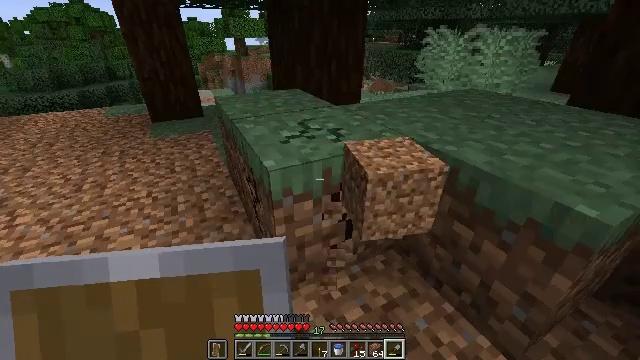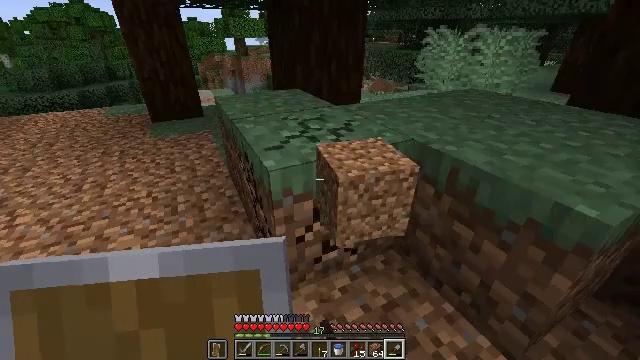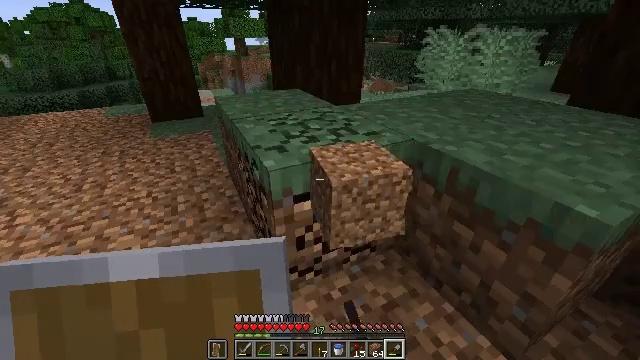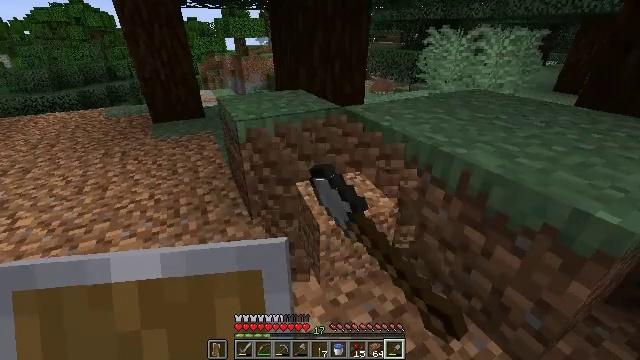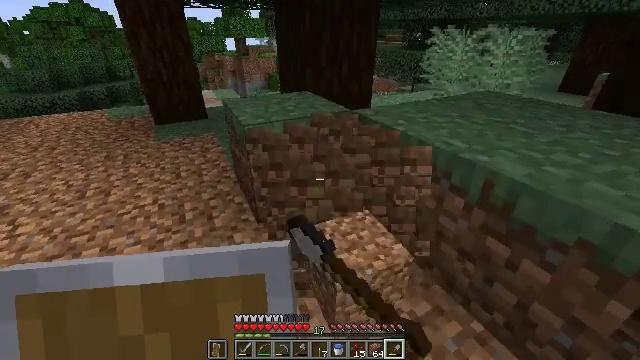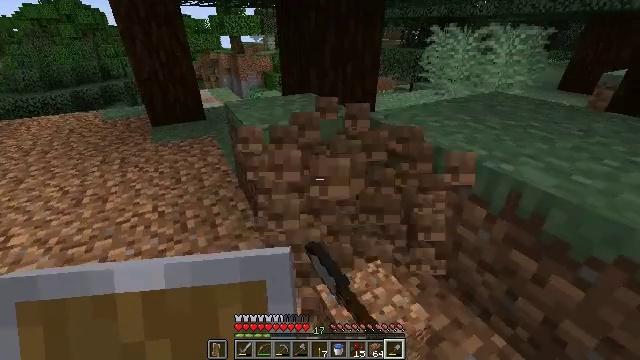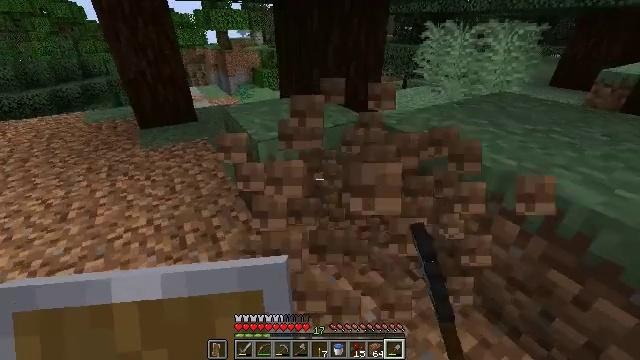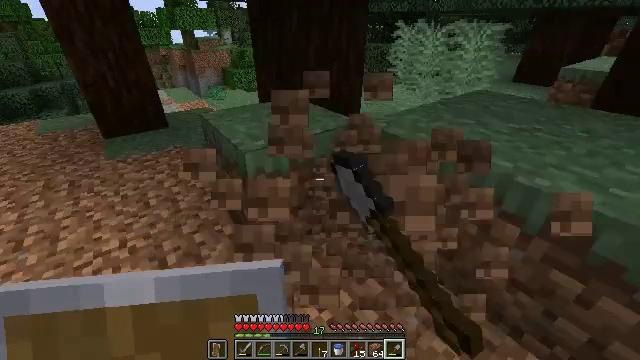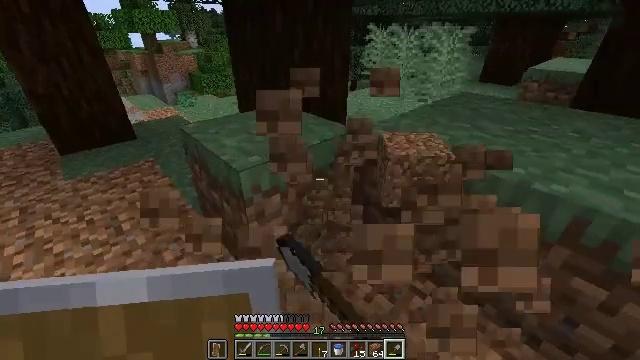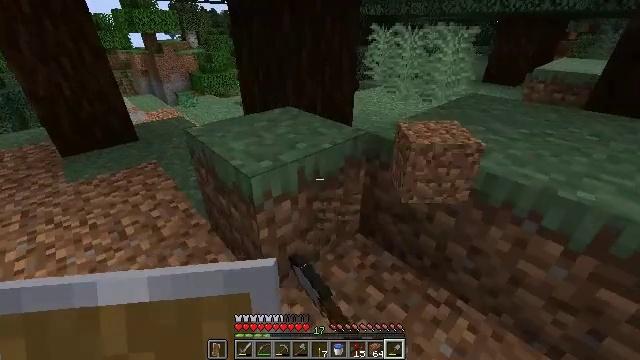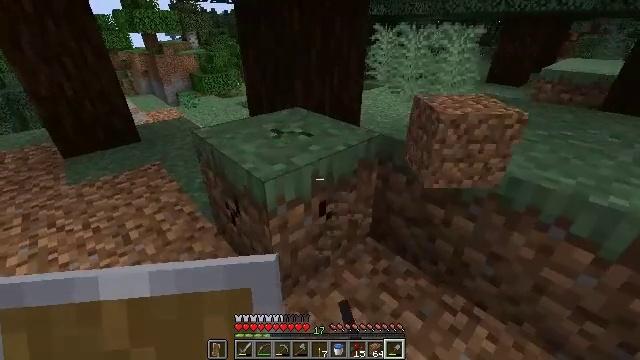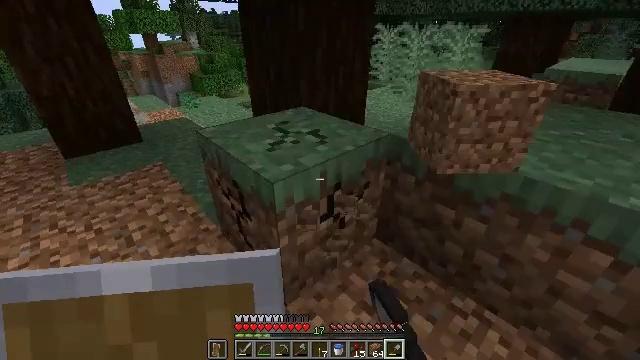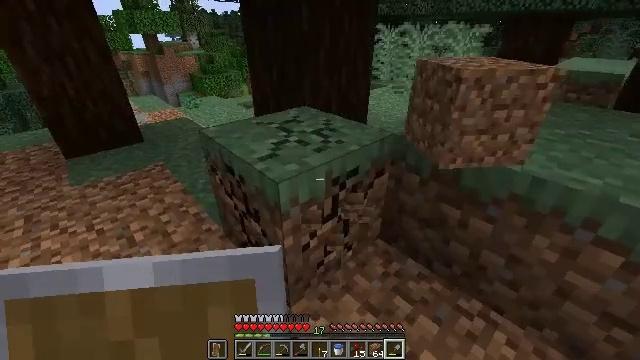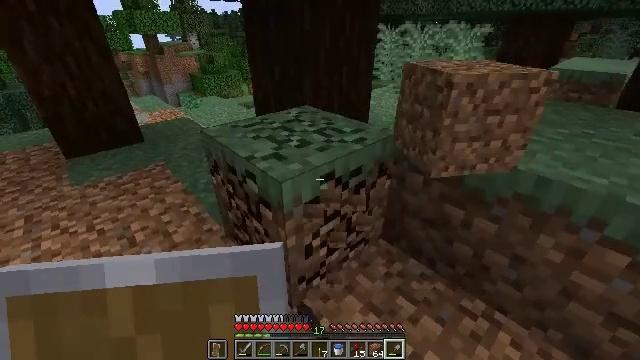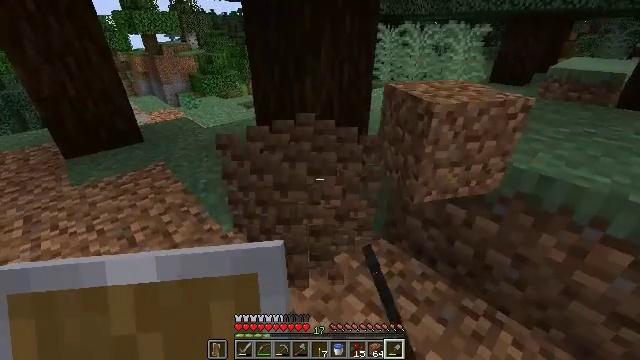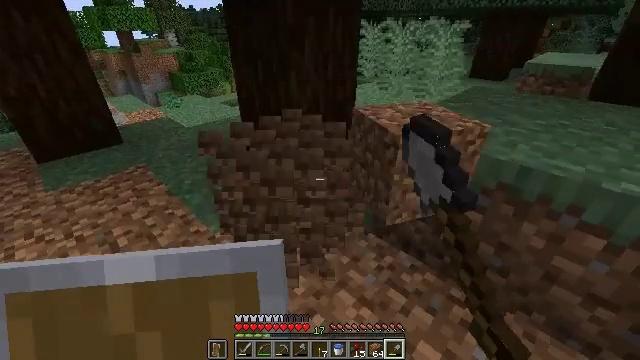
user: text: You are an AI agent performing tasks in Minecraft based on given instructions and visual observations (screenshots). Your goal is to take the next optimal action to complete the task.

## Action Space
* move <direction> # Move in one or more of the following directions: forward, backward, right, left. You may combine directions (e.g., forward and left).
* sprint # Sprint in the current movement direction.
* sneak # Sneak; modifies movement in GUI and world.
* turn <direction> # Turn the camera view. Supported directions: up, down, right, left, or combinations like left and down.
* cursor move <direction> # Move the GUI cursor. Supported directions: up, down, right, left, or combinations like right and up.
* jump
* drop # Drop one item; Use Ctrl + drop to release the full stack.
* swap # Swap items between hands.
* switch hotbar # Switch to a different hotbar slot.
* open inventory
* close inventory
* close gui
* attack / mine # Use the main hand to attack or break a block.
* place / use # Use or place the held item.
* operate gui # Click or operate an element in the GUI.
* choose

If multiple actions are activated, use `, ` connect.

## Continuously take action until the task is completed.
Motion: motion action
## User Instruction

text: Mine grass block from the ground.
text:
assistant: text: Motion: attack / mine
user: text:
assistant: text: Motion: attack / mine
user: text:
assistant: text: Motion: move forward and move left, attack / mine
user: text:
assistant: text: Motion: move forward and move left, attack / mine
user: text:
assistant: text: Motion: move forward and move left, attack / mine
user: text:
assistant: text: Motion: move forward and move left, turn right, attack / mine
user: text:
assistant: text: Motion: move forward and move left, turn right, attack / mine
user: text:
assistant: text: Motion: move forward and move left, turn right, attack / mine
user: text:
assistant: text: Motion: attack / mine
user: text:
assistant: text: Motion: attack / mine
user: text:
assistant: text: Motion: attack / mine
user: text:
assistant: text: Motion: attack / mine
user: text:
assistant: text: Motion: attack / mine
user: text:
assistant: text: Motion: attack / mine
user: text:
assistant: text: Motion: turn right, attack / mine
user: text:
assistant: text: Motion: turn right, attack / mine
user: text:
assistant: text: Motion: turn right, attack / mine
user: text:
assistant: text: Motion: turn right, attack / mine
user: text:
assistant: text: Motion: turn right, attack / mine
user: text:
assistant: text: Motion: attack / mine
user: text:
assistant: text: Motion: attack / mine
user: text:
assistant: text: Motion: attack / mine
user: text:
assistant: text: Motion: attack / mine
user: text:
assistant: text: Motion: attack / mine
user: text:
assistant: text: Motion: attack / mine
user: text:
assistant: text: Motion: turn right and down, attack / mine
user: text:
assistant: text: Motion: turn right, attack / mine
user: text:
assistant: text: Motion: turn right, attack / mine
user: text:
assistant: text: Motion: attack / mine
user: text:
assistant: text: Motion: attack / mine